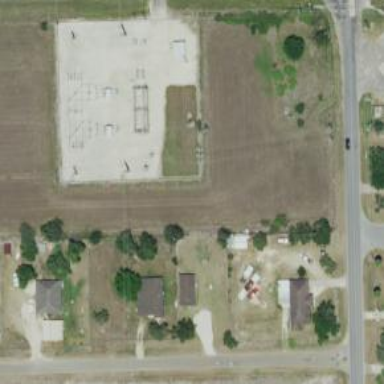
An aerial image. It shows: Distribution substation surrounded by fence.